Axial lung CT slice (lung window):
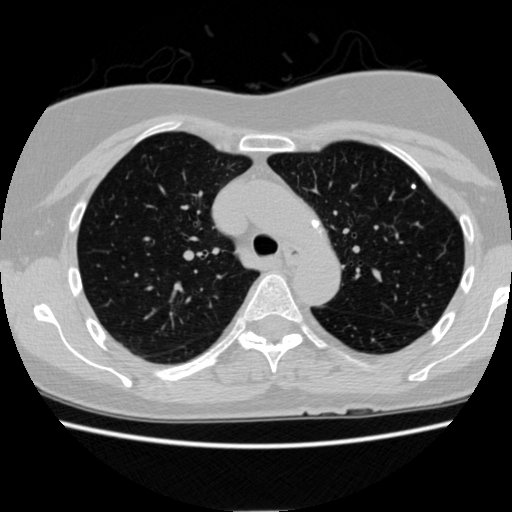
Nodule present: no